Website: ulta-beauty
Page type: delivery-shipping
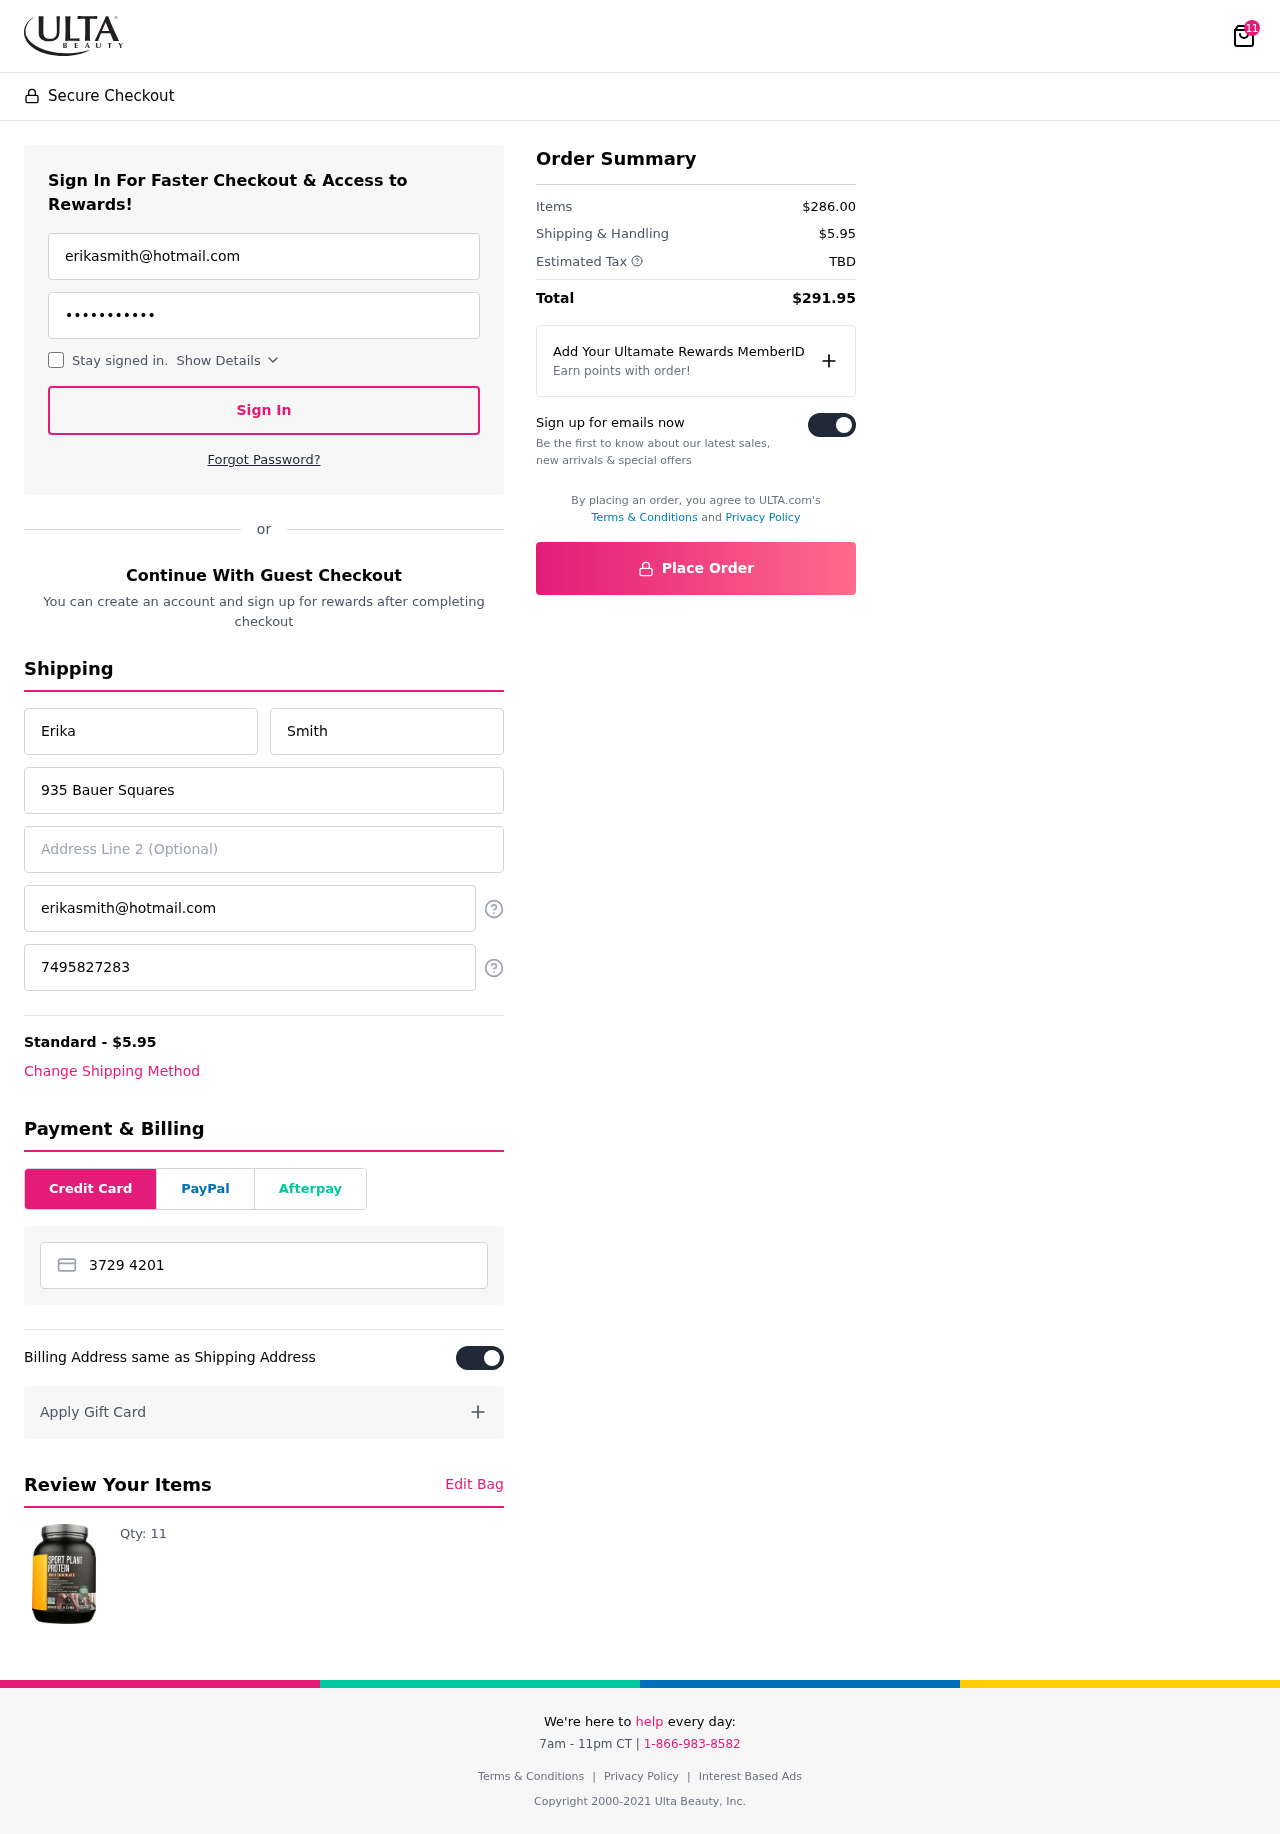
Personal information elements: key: PII_CARD_NUMBER
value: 3729 4201 6500 632
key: PII_EMAIL
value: erikasmith@hotmail.com
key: PII_EMAIL2
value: erikasmith@hotmail.com
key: PII_FIRSTNAME
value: Erika
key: PII_LASTNAME
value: Smith
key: PII_PHONE
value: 7495827283
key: PII_STREET
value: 935 Bauer Squares
Product elements: key: PRODUCT1_QUANTITY
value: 11
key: PRODUCT1
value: Qty: 11
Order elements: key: ORDER_NUM_ITEMS
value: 11
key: ORDER_SHIPPING_COST
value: $5.95
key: ORDER_SUBTOTAL
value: $286.00
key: ORDER_TAX
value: TBD
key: ORDER_TOTAL
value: $291.95